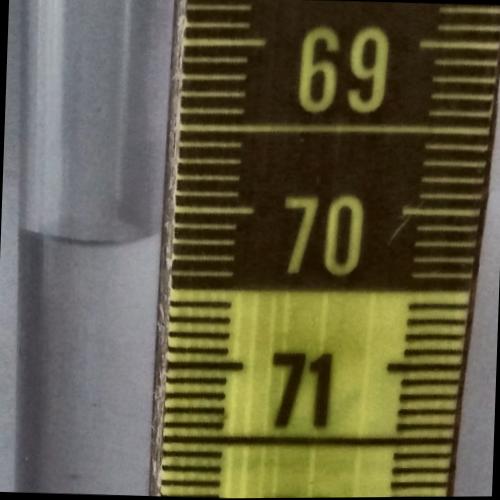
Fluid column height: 70.2 cm